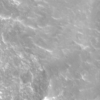
Label: not_dusty